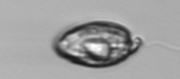
Label: Katodinium_or_Torodinium